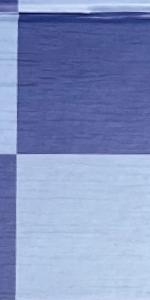
Label: Empty